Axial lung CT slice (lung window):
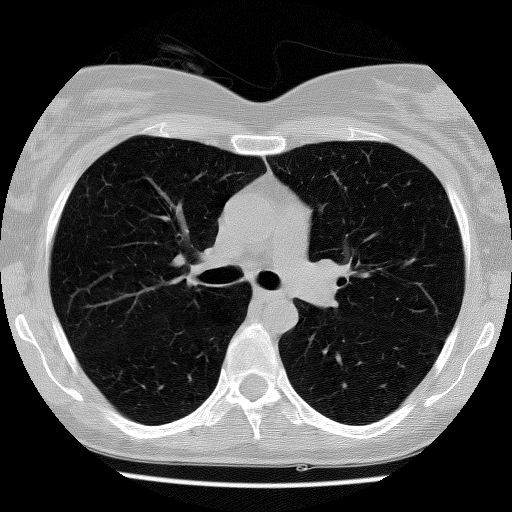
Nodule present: no